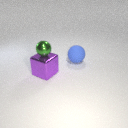
large purple metal cube below small green metal sphere